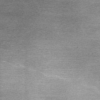
Label: dusty